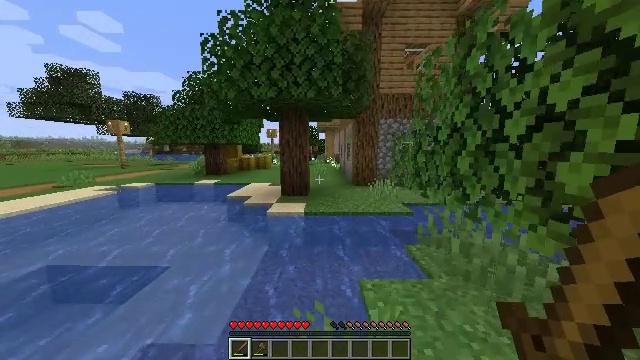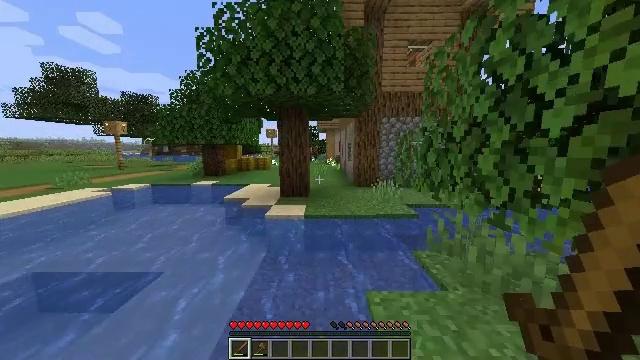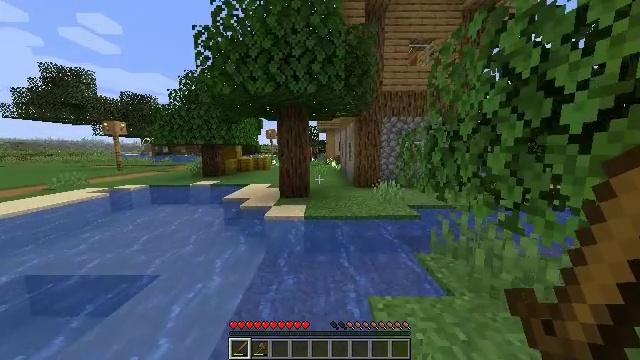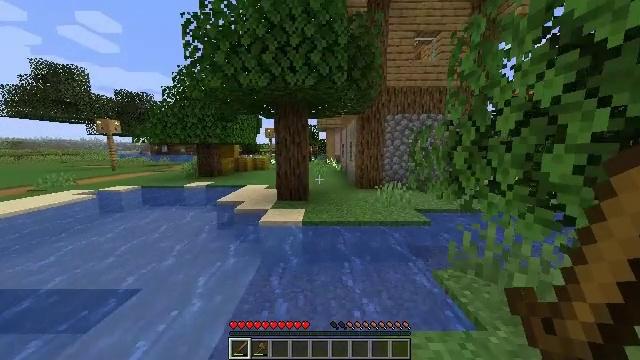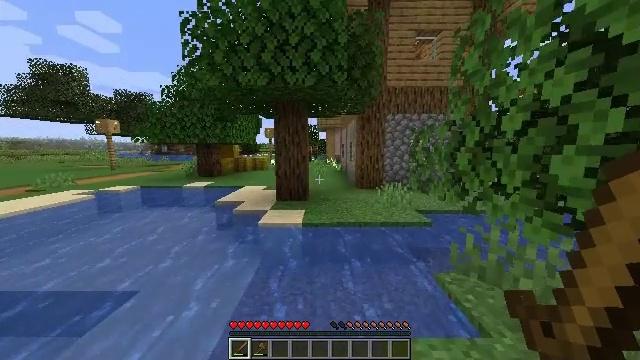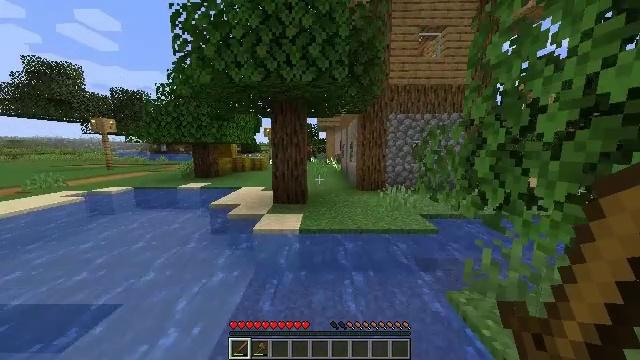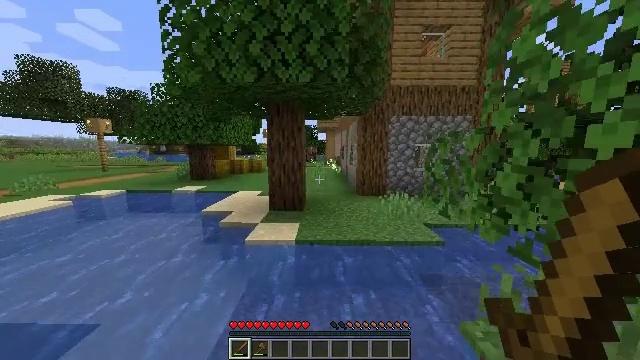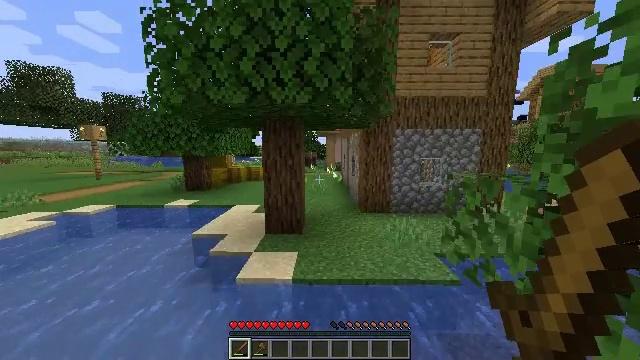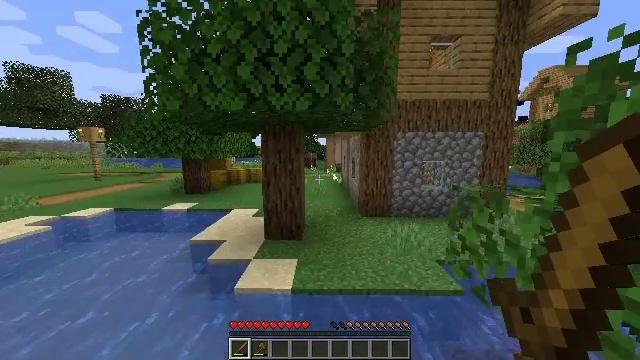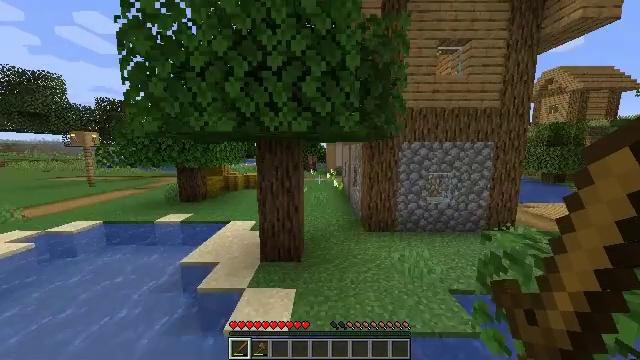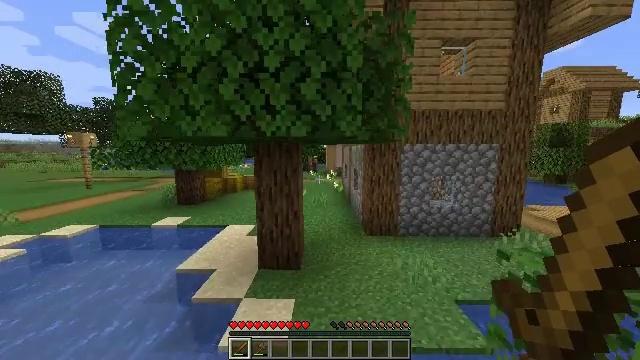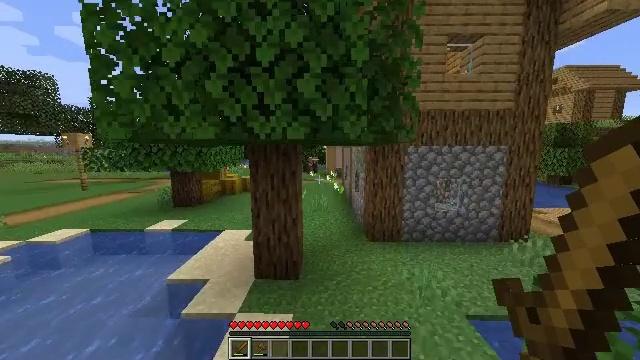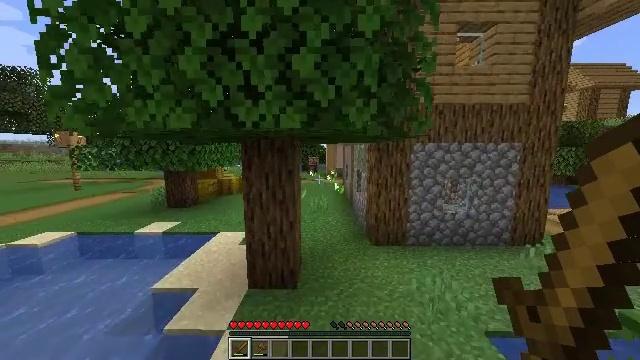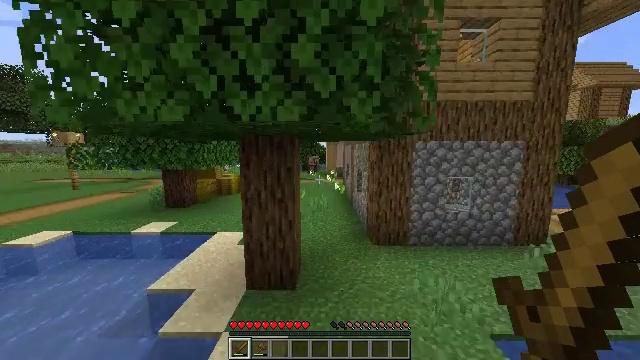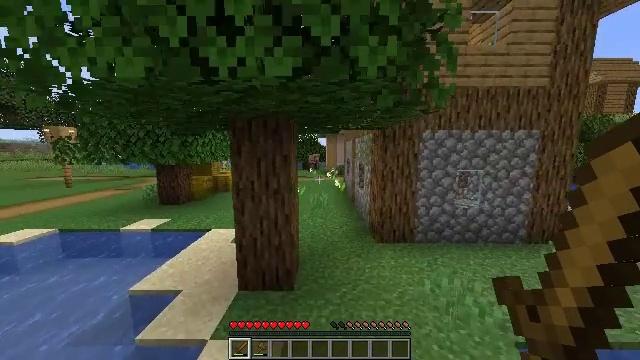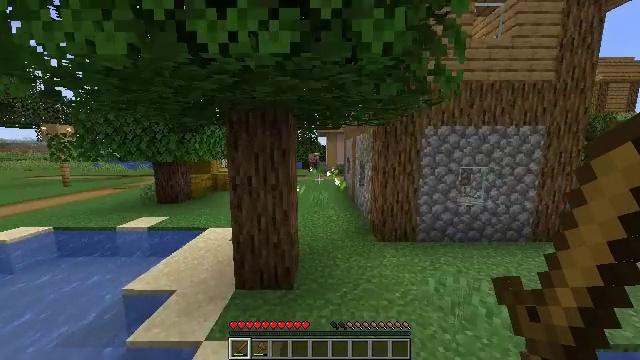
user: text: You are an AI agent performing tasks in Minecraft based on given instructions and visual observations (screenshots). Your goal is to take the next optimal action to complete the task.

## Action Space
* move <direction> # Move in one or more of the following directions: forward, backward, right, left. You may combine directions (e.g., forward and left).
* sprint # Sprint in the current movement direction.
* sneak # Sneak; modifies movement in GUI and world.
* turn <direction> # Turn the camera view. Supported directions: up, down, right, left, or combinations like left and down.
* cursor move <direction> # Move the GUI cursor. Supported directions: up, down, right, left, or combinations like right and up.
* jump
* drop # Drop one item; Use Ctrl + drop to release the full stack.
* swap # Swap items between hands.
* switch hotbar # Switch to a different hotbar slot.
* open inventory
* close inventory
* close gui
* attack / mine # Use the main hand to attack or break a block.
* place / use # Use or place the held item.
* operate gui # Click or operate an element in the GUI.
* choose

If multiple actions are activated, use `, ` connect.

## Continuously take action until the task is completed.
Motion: motion action
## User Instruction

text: Harvest hay blocks from the village.
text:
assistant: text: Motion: move forward, sprint
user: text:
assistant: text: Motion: move forward, sprint
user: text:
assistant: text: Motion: move forward, sprint
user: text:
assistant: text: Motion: move forward, sprint
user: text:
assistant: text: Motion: move forward, sprint
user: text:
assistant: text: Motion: move forward, sprint, jump
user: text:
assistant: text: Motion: move forward, sprint, jump
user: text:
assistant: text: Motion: move forward, sprint, jump
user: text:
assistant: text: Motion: move forward, sprint, jump
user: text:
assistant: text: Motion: move forward, sprint, jump
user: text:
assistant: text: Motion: move forward, sprint
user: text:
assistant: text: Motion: move forward, sprint
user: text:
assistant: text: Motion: move forward, sprint
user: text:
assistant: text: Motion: move forward, sprint
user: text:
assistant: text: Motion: move forward, sprint
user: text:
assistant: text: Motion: move forward, sprint
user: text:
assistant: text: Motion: move forward, sprint
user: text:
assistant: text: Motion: move forward, sprint
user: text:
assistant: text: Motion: move forward, sprint
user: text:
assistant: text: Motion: move forward, sprint
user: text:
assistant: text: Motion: move forward, sprint
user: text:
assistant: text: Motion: move forward, sprint
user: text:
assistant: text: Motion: move forward, sprint
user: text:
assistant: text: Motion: move forward, sprint
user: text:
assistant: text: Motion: move forward, sprint
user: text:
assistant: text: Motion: move forward, sprint
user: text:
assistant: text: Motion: move forward, sprint, jump
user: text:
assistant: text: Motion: move forward, sprint, jump
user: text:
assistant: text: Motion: move forward, sprint, jump
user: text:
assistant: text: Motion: move forward, sprint, jump